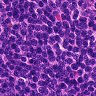
Metastatic tissue present: no